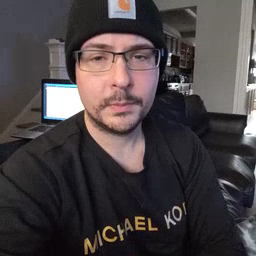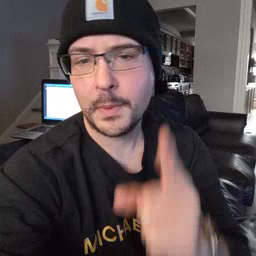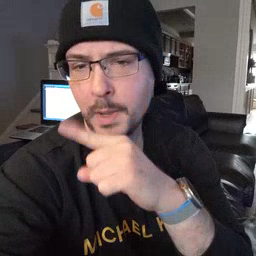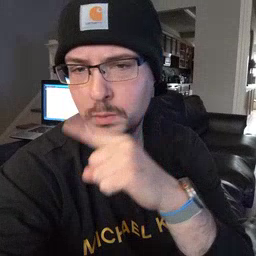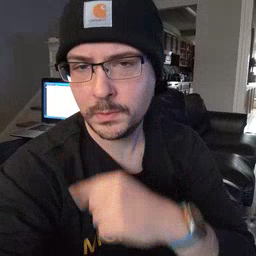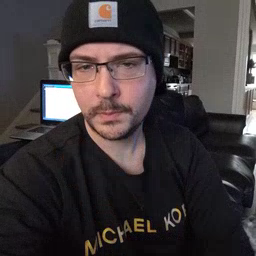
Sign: mouse